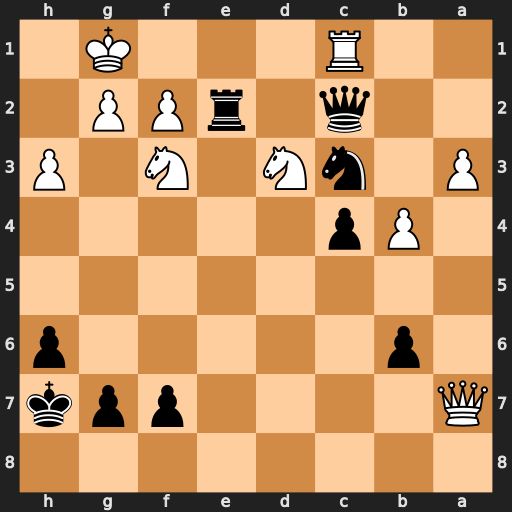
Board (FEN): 8/Q4ppk/1p5p/8/1Pp5/P1nN1N1P/2q1rPP1/2R3K1
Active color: b
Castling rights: -
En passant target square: -
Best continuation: cxd3 Rf1 d2